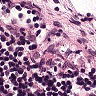
Metastatic tissue present: no